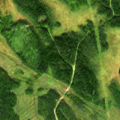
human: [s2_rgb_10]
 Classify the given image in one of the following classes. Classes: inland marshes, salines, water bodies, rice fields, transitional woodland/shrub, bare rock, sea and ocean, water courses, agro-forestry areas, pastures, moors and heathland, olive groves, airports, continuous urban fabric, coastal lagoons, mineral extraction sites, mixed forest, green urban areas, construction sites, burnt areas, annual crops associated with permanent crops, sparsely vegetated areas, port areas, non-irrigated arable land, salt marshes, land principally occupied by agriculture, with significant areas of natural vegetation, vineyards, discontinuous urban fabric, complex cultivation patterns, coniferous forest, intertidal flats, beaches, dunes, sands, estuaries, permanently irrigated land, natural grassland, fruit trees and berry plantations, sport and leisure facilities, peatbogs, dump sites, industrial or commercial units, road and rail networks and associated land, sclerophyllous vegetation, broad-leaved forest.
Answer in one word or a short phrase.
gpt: coniferous forest, mixed forest, transitional woodland/shrub